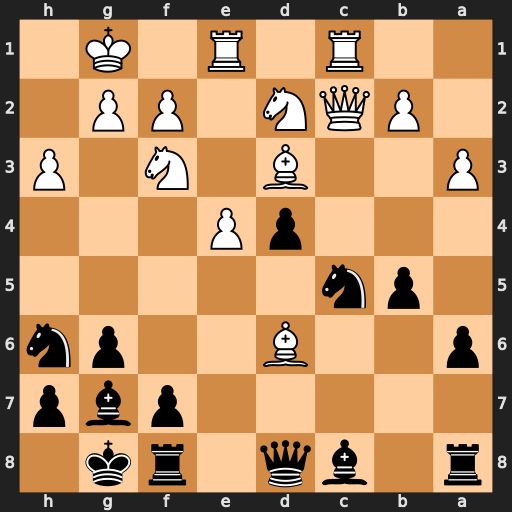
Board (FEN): r1bq1rk1/5pbp/p2B2pn/1pn5/3pP3/P2B1N1P/1PQN1PP1/2R1R1K1
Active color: b
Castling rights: -
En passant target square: -
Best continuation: Nxd3 Qxd3 Qxd6